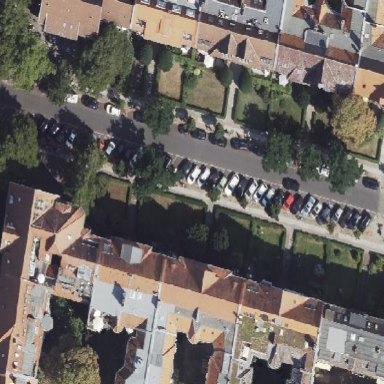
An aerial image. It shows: Parking area along the street side with diagonal orientation.